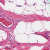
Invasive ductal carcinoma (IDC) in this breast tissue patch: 0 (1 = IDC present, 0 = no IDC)